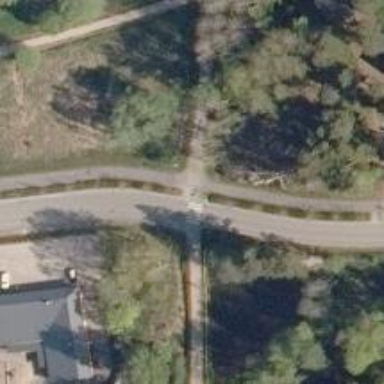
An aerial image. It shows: Uncontrolled zebra crossing on the road.